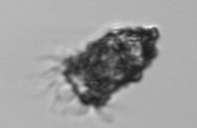
Label: Tintinnopsis